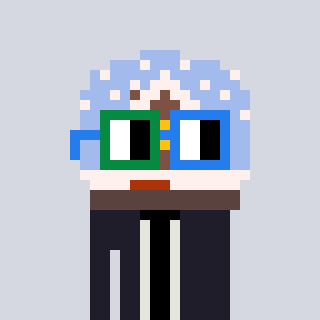
a pixel art character with square green and blue glasses, a snow globe-shaped head and a grayscale-colored body on a cool background